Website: walmart
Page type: payment
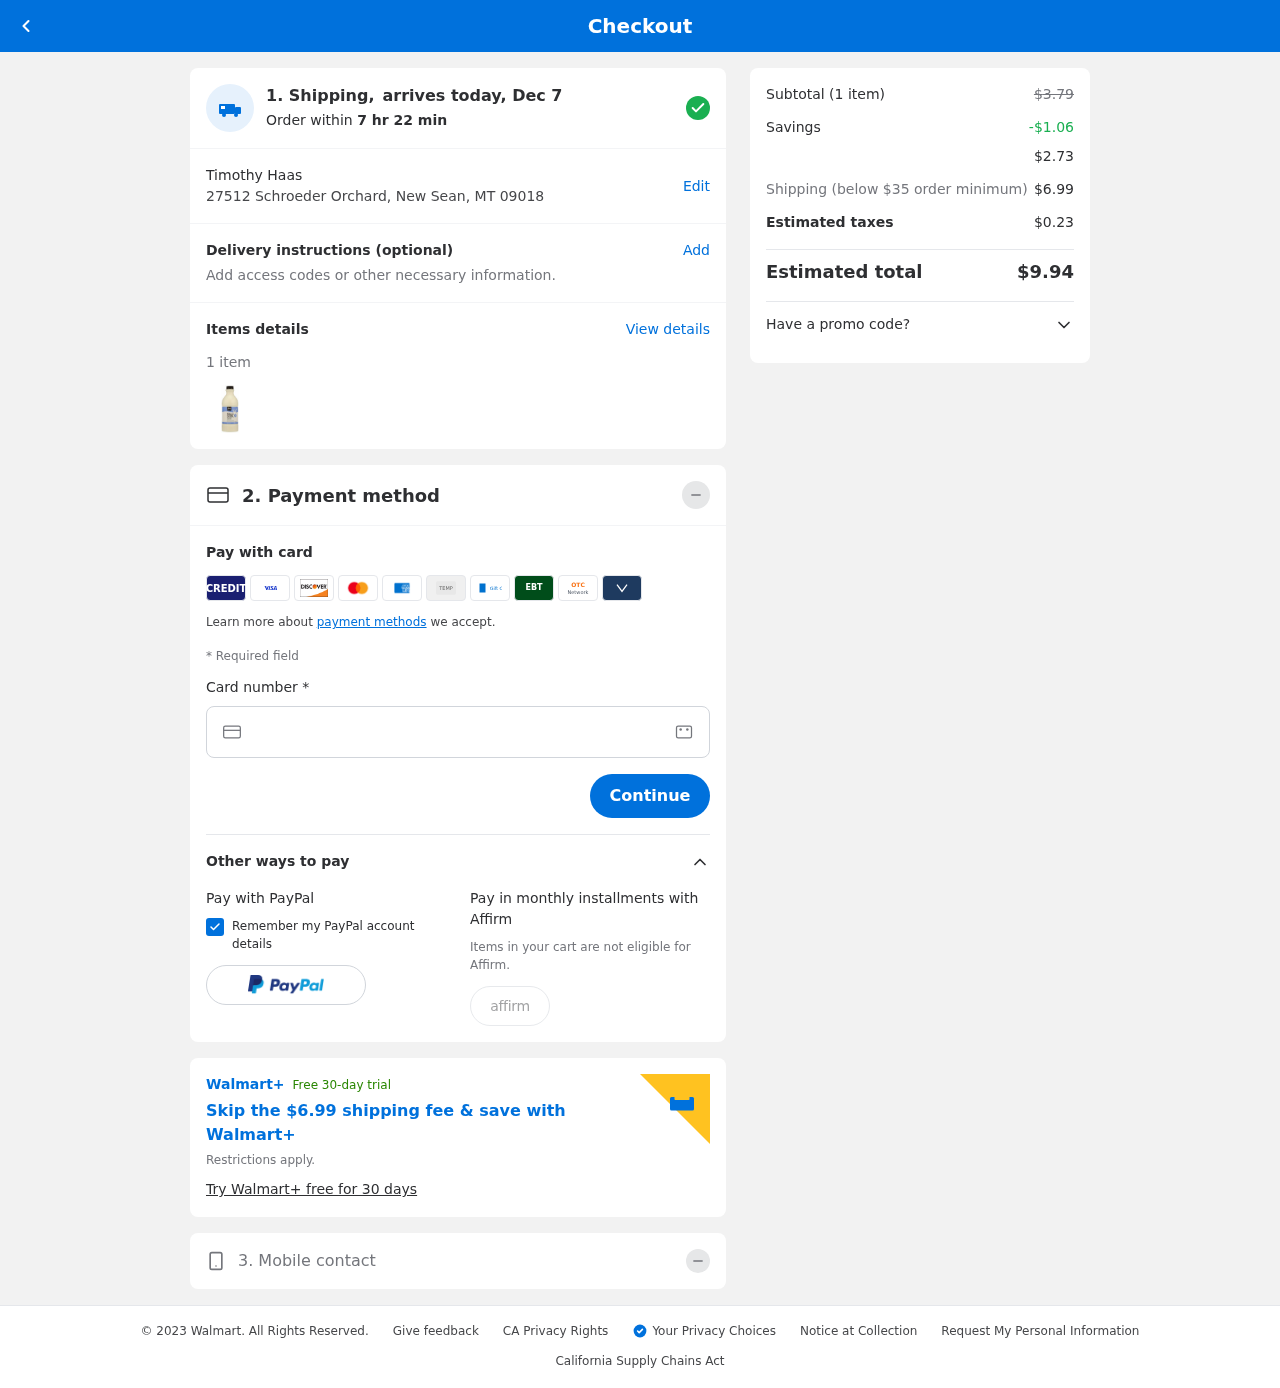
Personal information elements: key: PII_FULLNAME
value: Timothy Haas
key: PII_STREET
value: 27512 Schroeder Orchard
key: PII_CITY_STATE_ZIP
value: New Sean, MT 09018
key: PII_CARD_NUMBER
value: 4451 0519 1500 2991
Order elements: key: ORDER_DELIVERY_DATE
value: Dec 7
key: ORDER_NUM_ITEMS
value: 1
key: ORDER_SUBTOTAL_BEFORE_SAVINGS
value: $3.79
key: ORDER_SAVINGS
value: -$1.06
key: ORDER_SUBTOTAL
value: $2.73
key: ORDER_SHIPPING_COST
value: $6.99
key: ORDER_TAX
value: $0.23
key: ORDER_TOTAL
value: $9.94